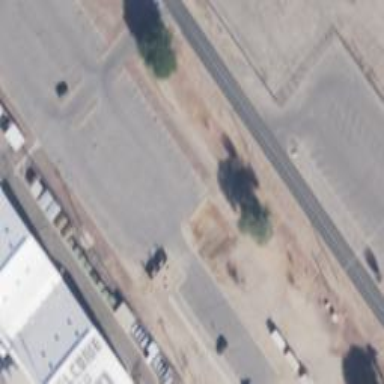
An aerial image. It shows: Parking area.